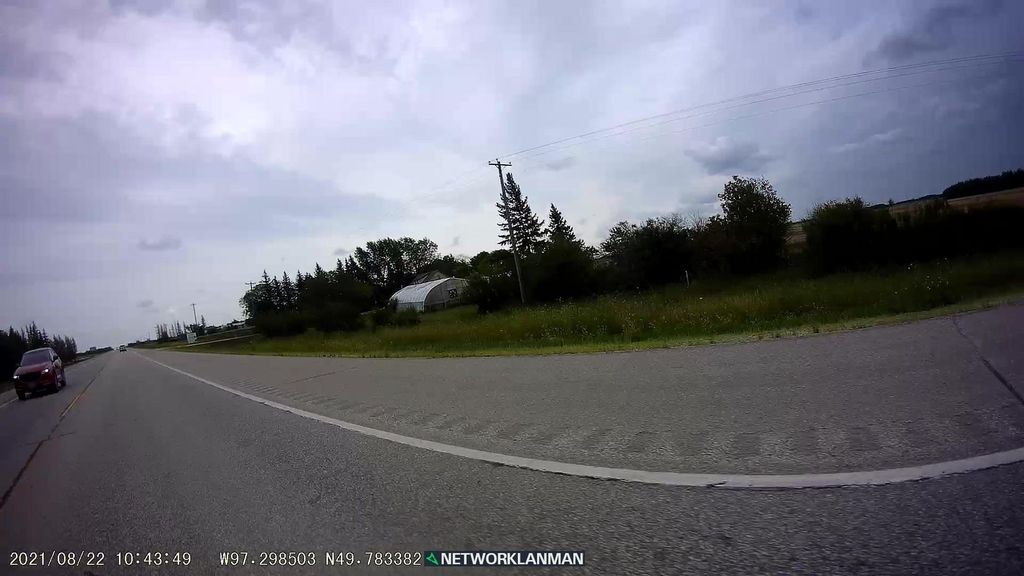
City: winnipeg